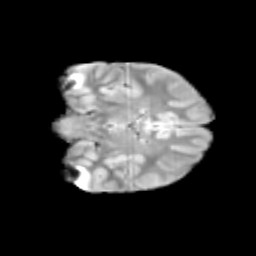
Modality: T2w
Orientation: coronal
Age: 12
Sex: male
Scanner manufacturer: siemens
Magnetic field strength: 3 T
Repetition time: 3.8 s
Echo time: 0.07 s